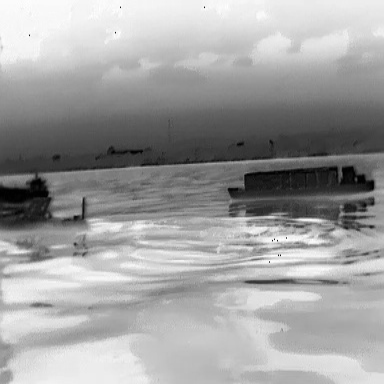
There are three objects shown in the infrared image, including a liner, a fishing_boat, and a canoe.